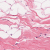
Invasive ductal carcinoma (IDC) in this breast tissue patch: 0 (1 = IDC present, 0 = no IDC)